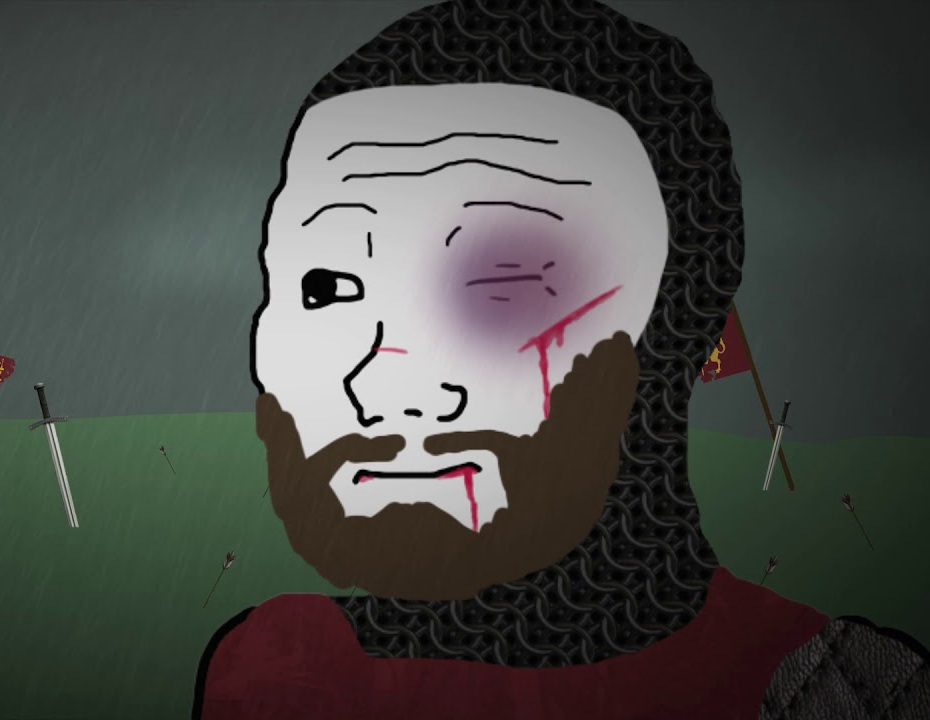
Label: 5_Doomer